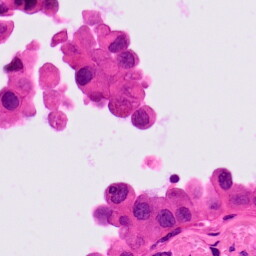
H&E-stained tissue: Lung